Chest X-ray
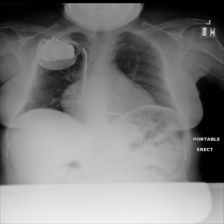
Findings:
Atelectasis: positive
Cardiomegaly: negative
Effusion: positive
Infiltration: positive
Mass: negative
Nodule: negative
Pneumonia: negative
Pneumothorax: negative
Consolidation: negative
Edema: negative
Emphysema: negative
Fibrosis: negative
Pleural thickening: negative
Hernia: negative